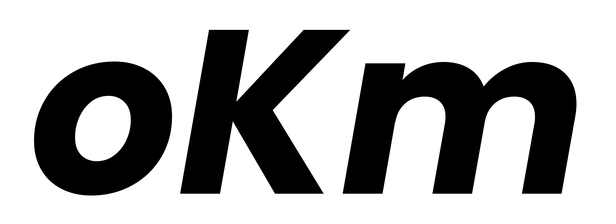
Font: Poppins-BoldItalic